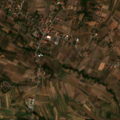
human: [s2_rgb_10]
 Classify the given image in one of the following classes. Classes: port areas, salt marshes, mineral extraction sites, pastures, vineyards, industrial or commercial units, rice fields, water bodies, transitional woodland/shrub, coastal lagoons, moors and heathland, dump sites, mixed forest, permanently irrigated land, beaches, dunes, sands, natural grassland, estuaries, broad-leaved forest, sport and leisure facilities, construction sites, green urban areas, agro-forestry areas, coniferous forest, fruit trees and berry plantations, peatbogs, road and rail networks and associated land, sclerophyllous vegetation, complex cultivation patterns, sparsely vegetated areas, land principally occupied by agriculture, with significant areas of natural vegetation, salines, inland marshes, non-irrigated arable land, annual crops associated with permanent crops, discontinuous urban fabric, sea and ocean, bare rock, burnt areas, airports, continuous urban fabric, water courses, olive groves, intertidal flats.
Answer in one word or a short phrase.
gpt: discontinuous urban fabric, non-irrigated arable land, complex cultivation patterns, land principally occupied by agriculture, with significant areas of natural vegetation